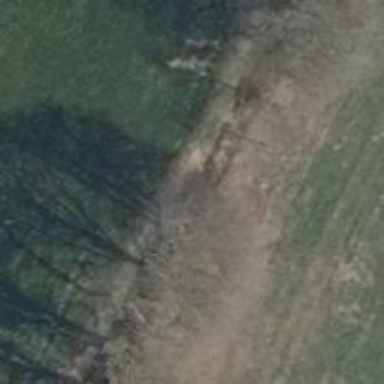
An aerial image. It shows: Row of trees in natural setting.